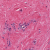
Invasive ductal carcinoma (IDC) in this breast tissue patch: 0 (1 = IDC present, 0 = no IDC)